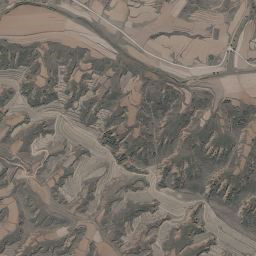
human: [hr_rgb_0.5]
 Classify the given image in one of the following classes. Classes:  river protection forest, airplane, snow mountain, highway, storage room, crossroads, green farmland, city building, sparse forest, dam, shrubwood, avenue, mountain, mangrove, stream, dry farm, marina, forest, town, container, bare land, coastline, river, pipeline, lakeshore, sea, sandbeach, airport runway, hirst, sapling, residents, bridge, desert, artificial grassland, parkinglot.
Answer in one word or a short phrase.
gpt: mountain